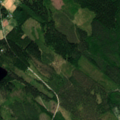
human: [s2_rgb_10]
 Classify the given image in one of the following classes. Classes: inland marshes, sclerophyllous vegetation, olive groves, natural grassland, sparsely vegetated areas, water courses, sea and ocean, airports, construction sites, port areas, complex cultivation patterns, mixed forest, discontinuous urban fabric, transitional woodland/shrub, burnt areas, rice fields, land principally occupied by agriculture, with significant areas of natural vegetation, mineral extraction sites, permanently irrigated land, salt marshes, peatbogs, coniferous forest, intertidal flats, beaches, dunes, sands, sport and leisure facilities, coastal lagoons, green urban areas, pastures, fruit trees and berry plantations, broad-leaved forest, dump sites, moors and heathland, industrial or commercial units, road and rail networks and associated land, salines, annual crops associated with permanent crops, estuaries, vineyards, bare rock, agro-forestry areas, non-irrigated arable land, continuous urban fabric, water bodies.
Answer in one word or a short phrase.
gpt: land principally occupied by agriculture, with significant areas of natural vegetation, coniferous forest, mixed forest, transitional woodland/shrub, water bodies